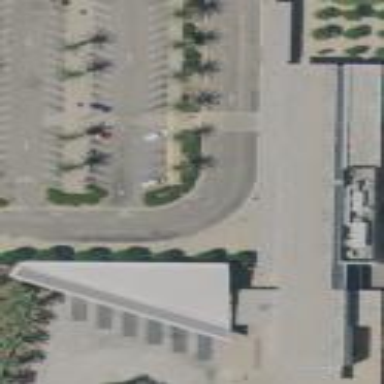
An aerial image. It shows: Building serving as bus station.